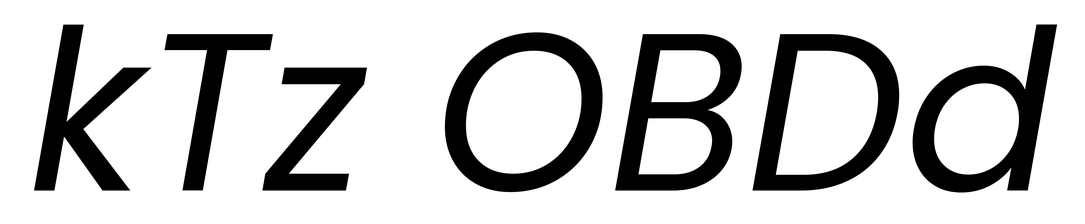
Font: Poppins-Italic